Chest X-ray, PA view. Patient: 19 years old, sex F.
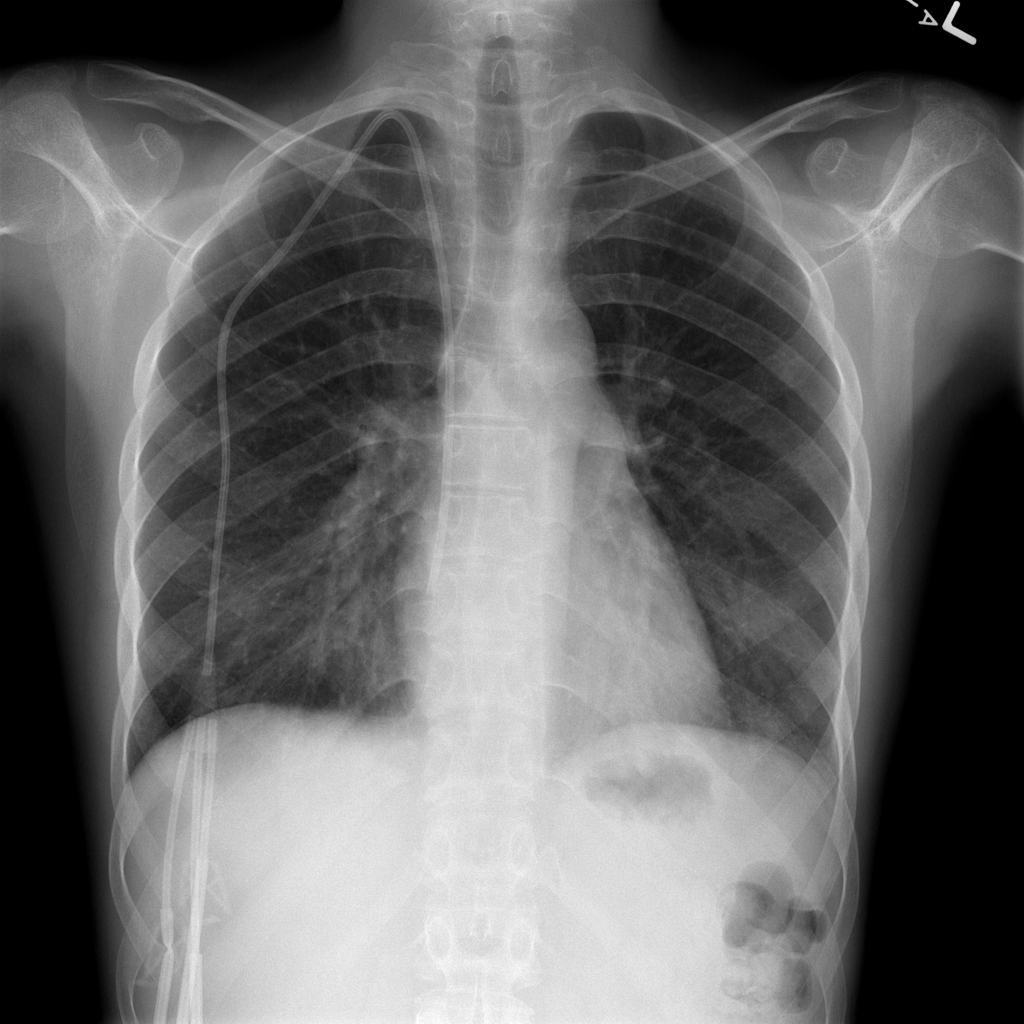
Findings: No Finding